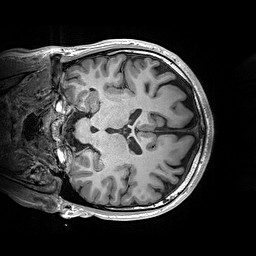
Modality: T1w
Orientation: coronal
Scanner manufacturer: siemens
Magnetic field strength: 3 T
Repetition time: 2.2 s
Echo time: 0.00244 s